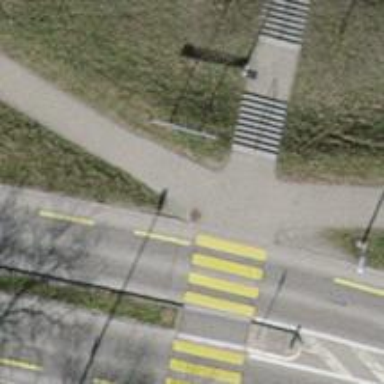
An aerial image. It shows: Marked zebra crossing on the road.